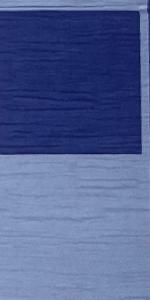
Label: Empty